Question: I'm using a
'CollectionView'
as a menu bar at the bottom of my
'ViewController'
I've created a custom class and have made 5 evenly spaced cells which fills the entire 'CollectionView' on an iPhone 8 with the following, which is the desired result -
'''
layout.itemSize = CGSize(width: self.frame.width / 5, height: self.frame.height)
layout.minimumInteritemSpacing = 0
layout.minimumLineSpacing = 0
self.contentInset = UIEdgeInsets(top: 0, left: 0, bottom: 0, right: 0)
self.scrollIndicatorInsets = UIEdgeInsets(top: 0, left: 0, bottom: 0, right: 0)
self.collectionViewLayout = layout;
'''
However when I run the project on any iPhone with a larger screen I get the following result:

My question is, how could I scale the cells up to fit without any margins, even if it requires the 'CollectionView' to increase it's height, I would like the images (which will be placed in the cells) to maintain their aspect ratio from the iPhone 8 screen.
Could I just increase the size of each 'CollectionViewCell' with code?
If so is there a way to do so without working out the width/height of each iPhone released to date?
Or can someone please recommend a different way to accomplish this? if I'm approaching this the wrong way.
Thanks in advance!
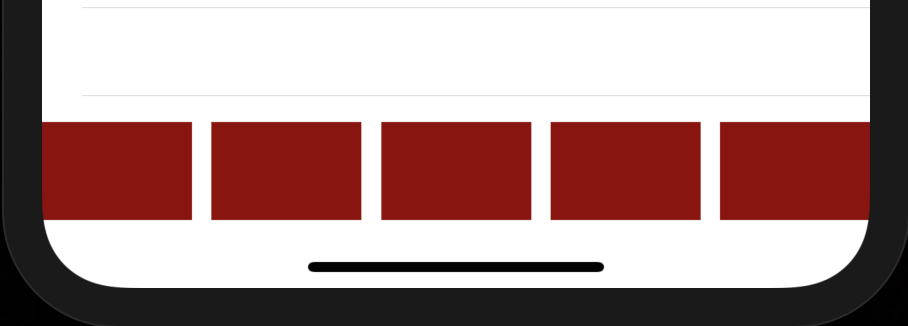
Answer: It seems that the view's width isn't correct in the place you put the line
'''
layout.itemSize = CGSize(width: self.frame.width / 5, height: self.frame.height)
'''
so replace it with
'''
layout.itemSize = CGSize(width: UIScreen.main.bounds.width / 5, height: self.frame.height)
'''
---
you can also implement
'''
func collectionView(_ collectionView: UICollectionView,
layout collectionViewLayout: UICollectionViewLayout,
sizeForItemAt indexPath: IndexPath) -> CGSize
'''
with conform to 'UICollectionViewDelegateFlowLayout'